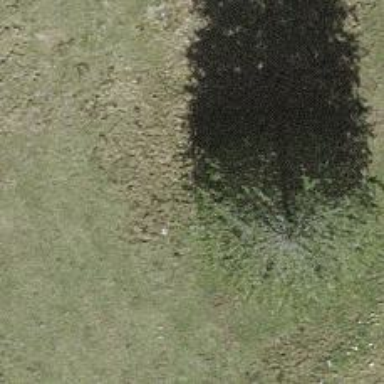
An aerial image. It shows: Needle-leaved tree in nature.